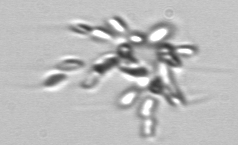
Label: Dinobryon